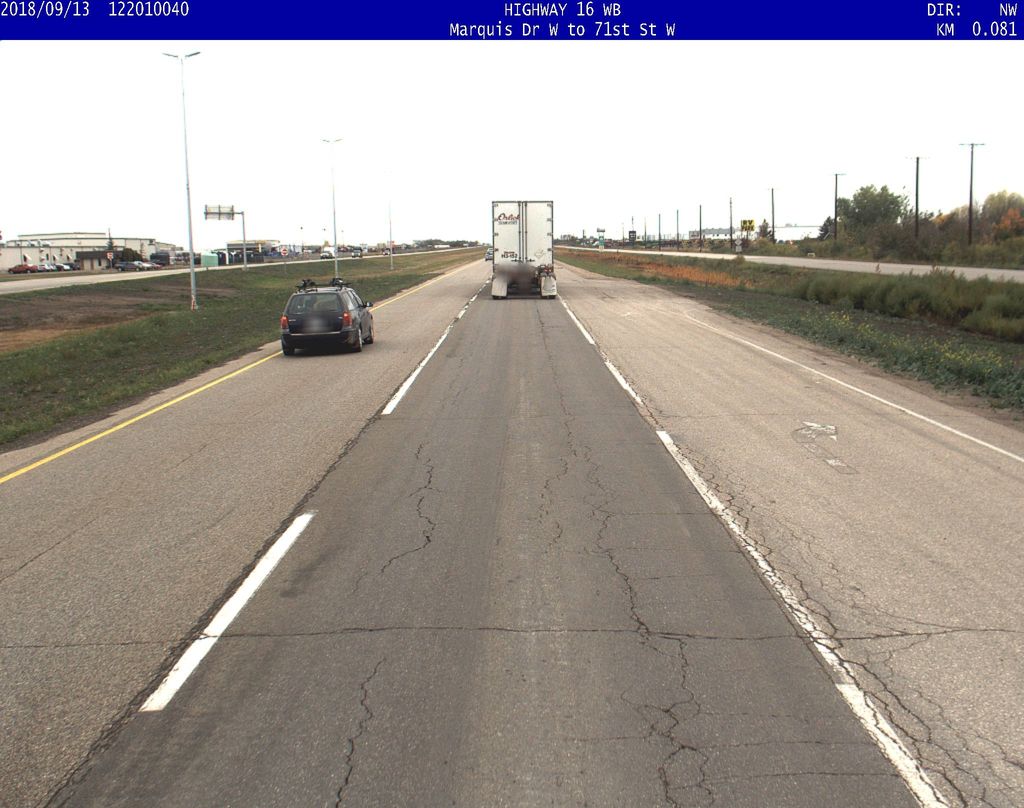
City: saskatoon